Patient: sex M, age 47
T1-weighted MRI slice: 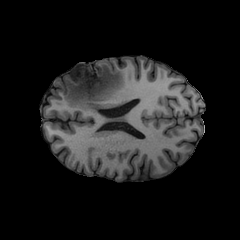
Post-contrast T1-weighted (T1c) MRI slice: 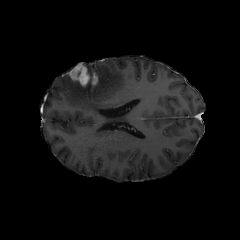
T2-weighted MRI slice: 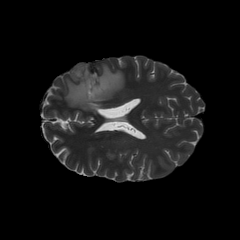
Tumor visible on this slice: yes
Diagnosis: Glioblastoma, IDH-wildtype
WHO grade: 4